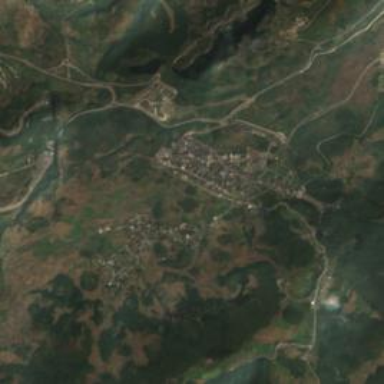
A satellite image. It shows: Ethnic township within town.